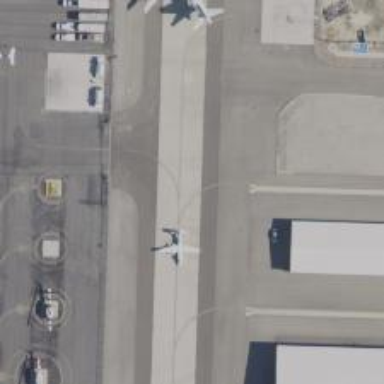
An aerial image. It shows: Image of taxiway at airport.